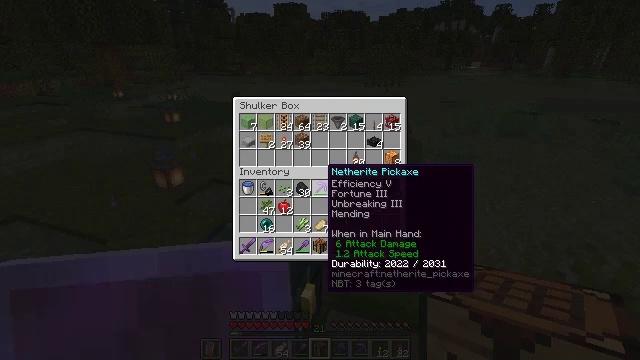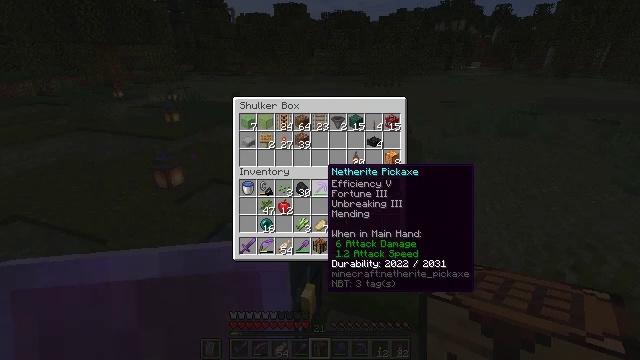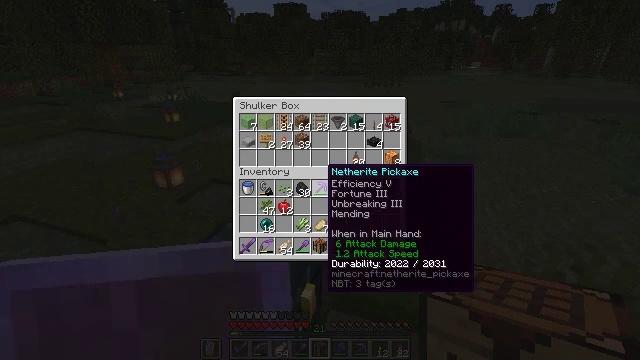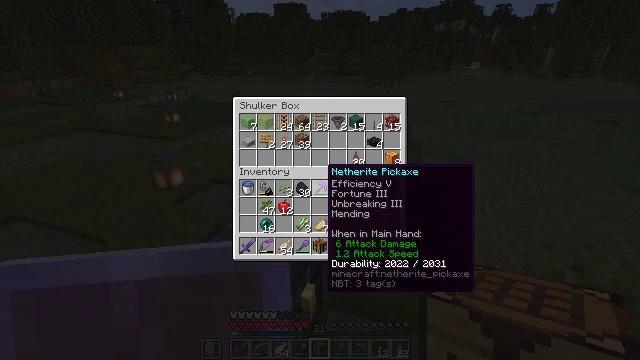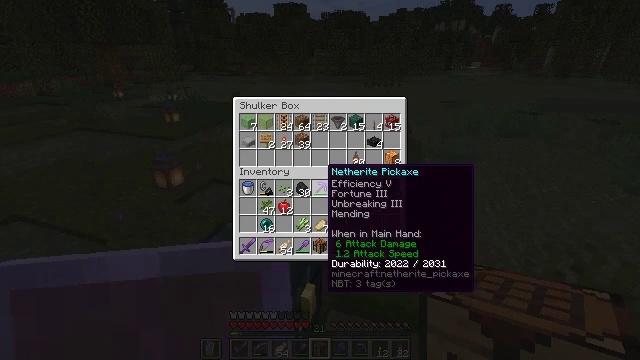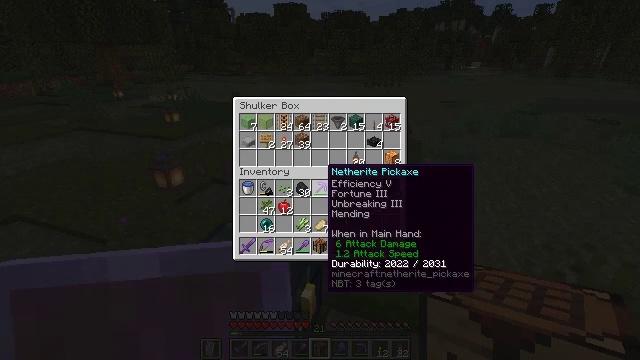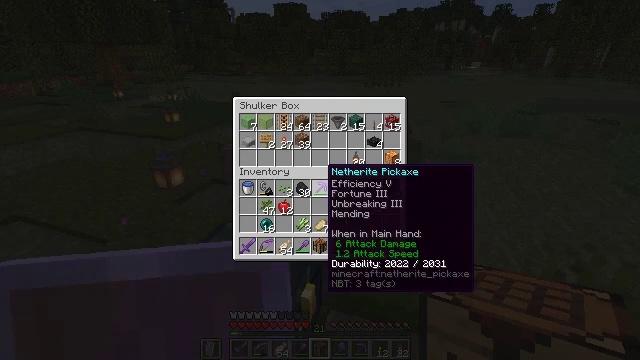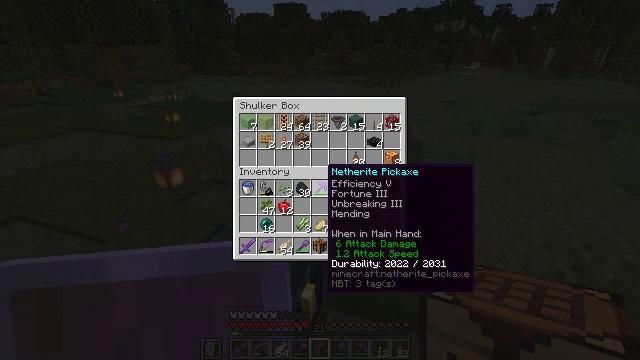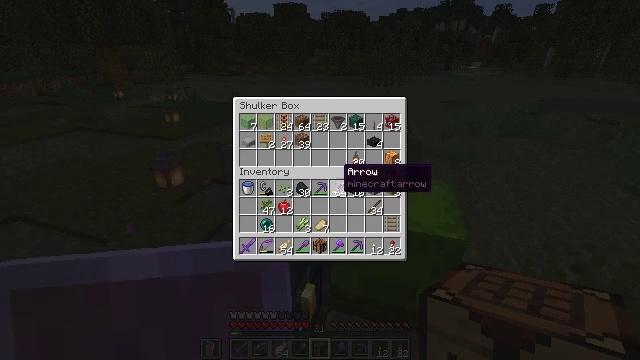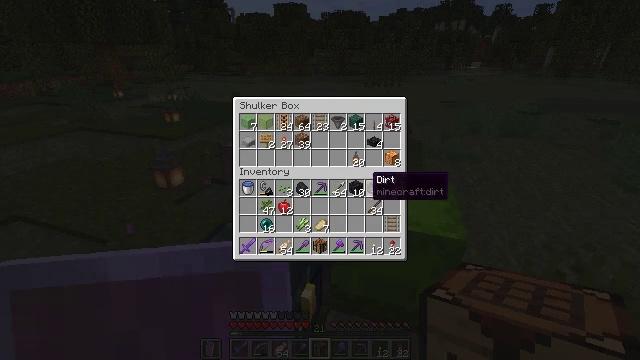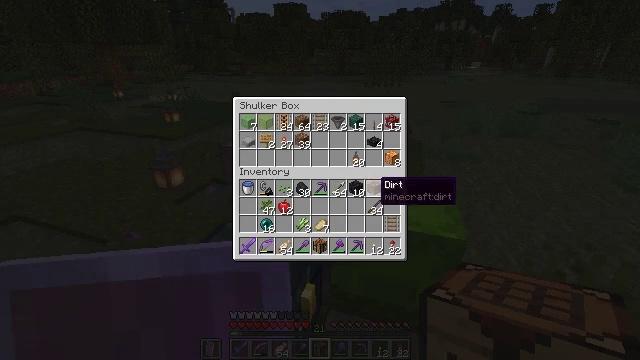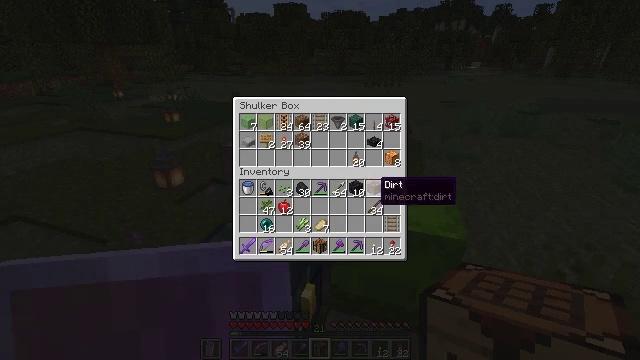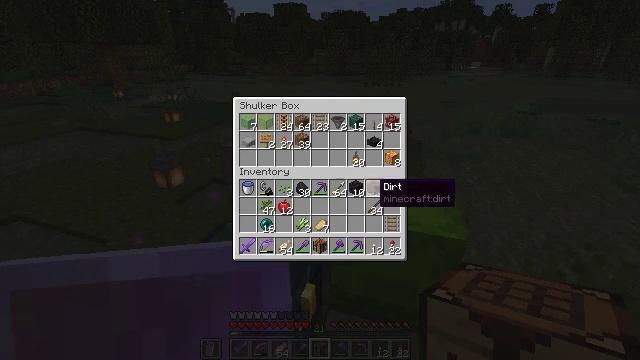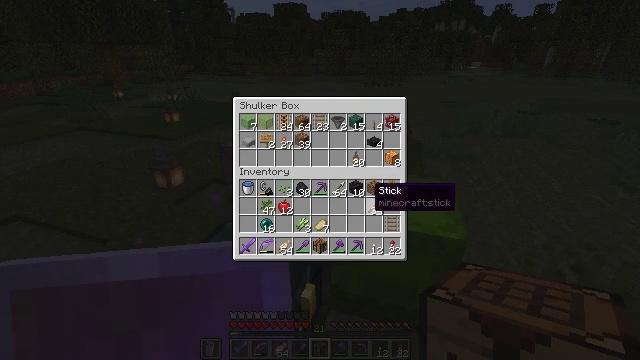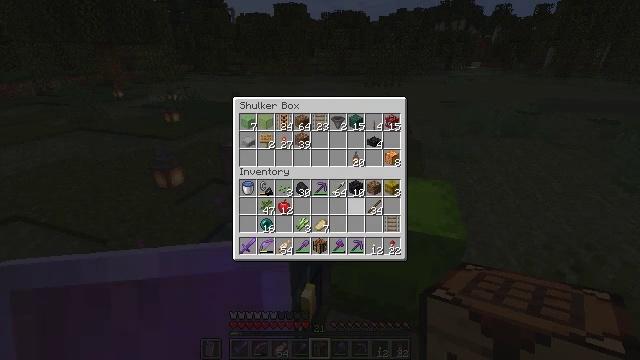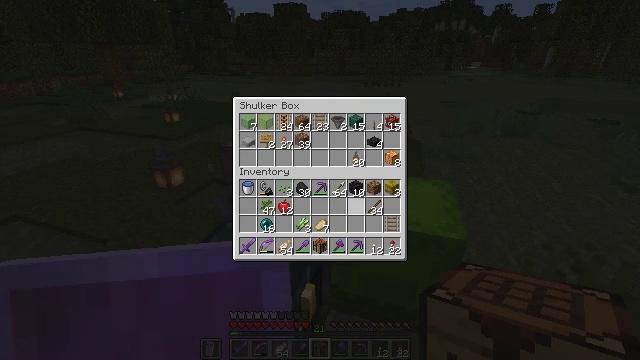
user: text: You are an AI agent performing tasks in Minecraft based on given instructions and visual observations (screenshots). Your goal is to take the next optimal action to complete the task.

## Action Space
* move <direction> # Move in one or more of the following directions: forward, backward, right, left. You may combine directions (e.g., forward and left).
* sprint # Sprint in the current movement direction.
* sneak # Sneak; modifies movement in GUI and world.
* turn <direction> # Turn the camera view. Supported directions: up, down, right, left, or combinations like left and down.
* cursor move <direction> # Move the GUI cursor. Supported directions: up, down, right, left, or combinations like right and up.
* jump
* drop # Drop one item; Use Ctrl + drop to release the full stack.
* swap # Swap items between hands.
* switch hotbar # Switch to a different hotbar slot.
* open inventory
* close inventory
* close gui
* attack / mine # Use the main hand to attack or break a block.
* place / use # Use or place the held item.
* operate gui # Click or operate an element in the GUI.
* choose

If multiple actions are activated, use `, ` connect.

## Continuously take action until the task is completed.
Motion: motion action
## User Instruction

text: Smash the lime shulker box to carry it in your inventory.
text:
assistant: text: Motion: no_op
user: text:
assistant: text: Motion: no_op
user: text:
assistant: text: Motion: no_op
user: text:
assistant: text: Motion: no_op
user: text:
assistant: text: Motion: no_op
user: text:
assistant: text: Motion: no_op
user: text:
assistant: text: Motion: no_op
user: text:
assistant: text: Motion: turn right
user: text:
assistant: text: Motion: turn right and down
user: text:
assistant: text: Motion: turn right
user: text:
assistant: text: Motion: no_op
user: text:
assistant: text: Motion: no_op
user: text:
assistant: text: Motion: no_op
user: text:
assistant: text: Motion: no_op
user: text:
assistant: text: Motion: turn left and down
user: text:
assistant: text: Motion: no_op
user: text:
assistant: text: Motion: no_op
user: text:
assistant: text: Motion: no_op
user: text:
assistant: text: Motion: no_op
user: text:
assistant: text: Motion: sneak
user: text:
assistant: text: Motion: sneak
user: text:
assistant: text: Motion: sneak
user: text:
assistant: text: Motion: sneak, turn left
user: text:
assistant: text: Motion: sneak
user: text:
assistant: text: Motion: sneak
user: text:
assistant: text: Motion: sneak
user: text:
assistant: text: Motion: sneak
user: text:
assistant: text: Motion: sneak
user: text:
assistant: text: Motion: sneak
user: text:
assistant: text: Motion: sneak